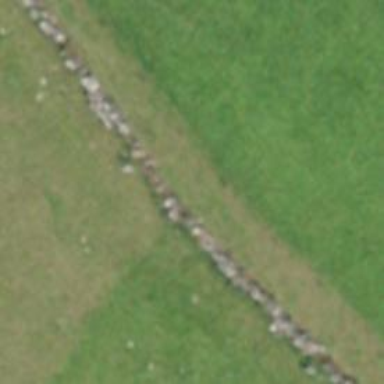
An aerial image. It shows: Wall made of dry stone.